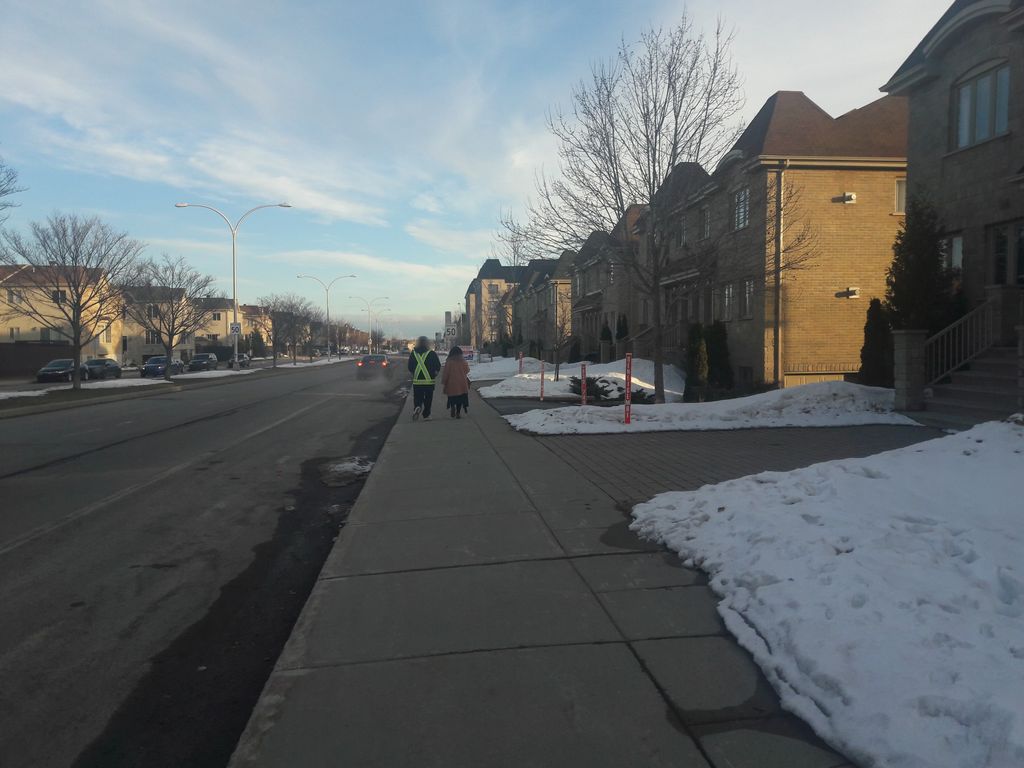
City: montreal